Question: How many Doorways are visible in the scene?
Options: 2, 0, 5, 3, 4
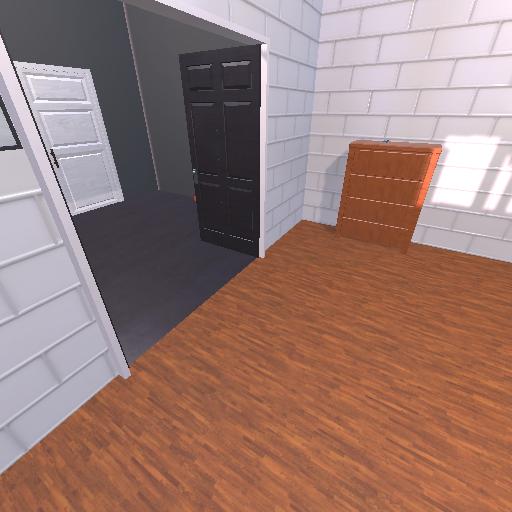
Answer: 2